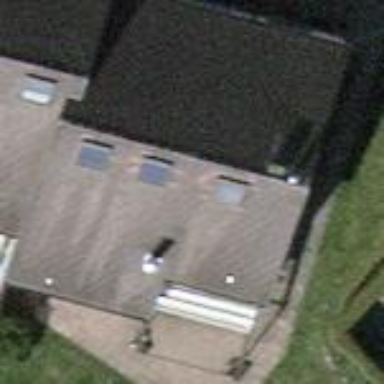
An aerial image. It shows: Terrace building.